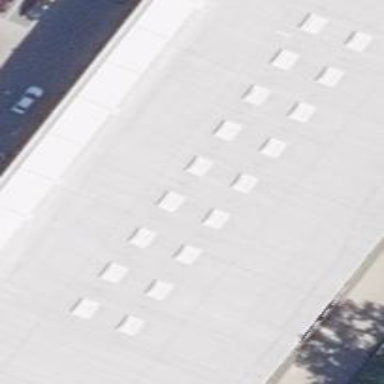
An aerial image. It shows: Retail building with skillion roof shape.